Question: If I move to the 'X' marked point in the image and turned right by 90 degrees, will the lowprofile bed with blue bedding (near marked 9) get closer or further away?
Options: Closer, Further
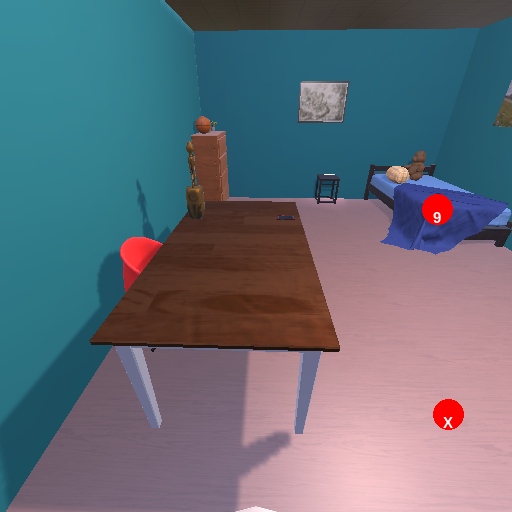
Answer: Closer